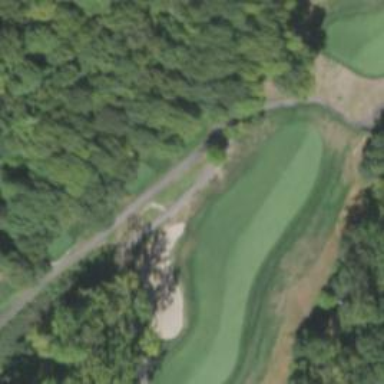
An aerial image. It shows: Service road designated as golf cart path.